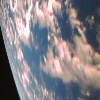
Label: cloud